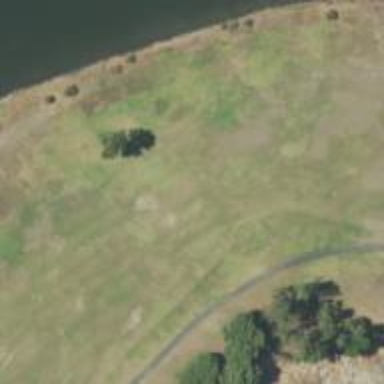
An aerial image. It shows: View of golf hole.